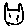
Label: cat